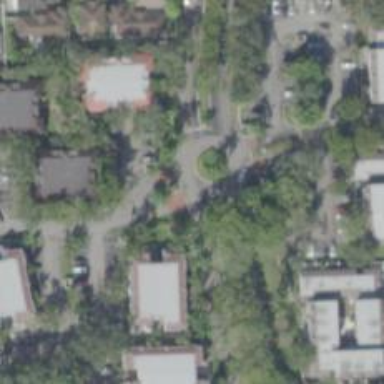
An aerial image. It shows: Circular junction on residential road.